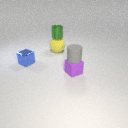
small green metal cylinder above large yellow rubber sphere